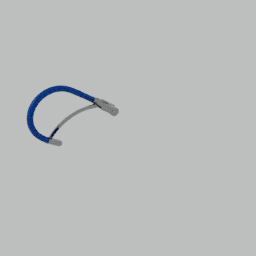
Label: appliances